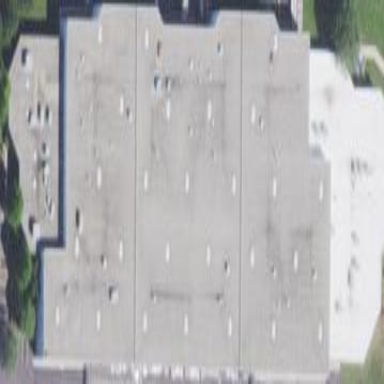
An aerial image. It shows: Industrial building.